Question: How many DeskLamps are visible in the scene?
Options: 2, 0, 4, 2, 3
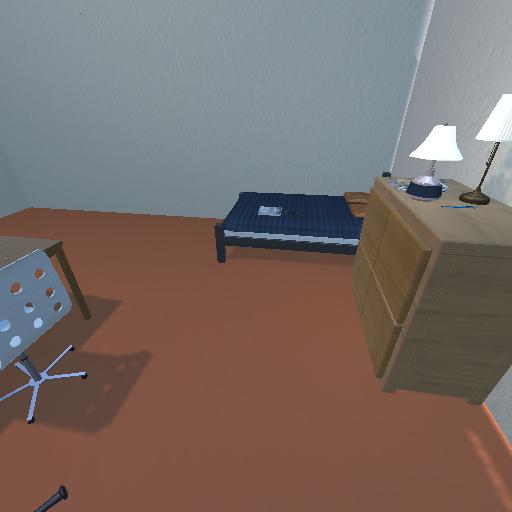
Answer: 2